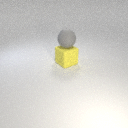
large yellow rubber cube below large gray rubber sphere